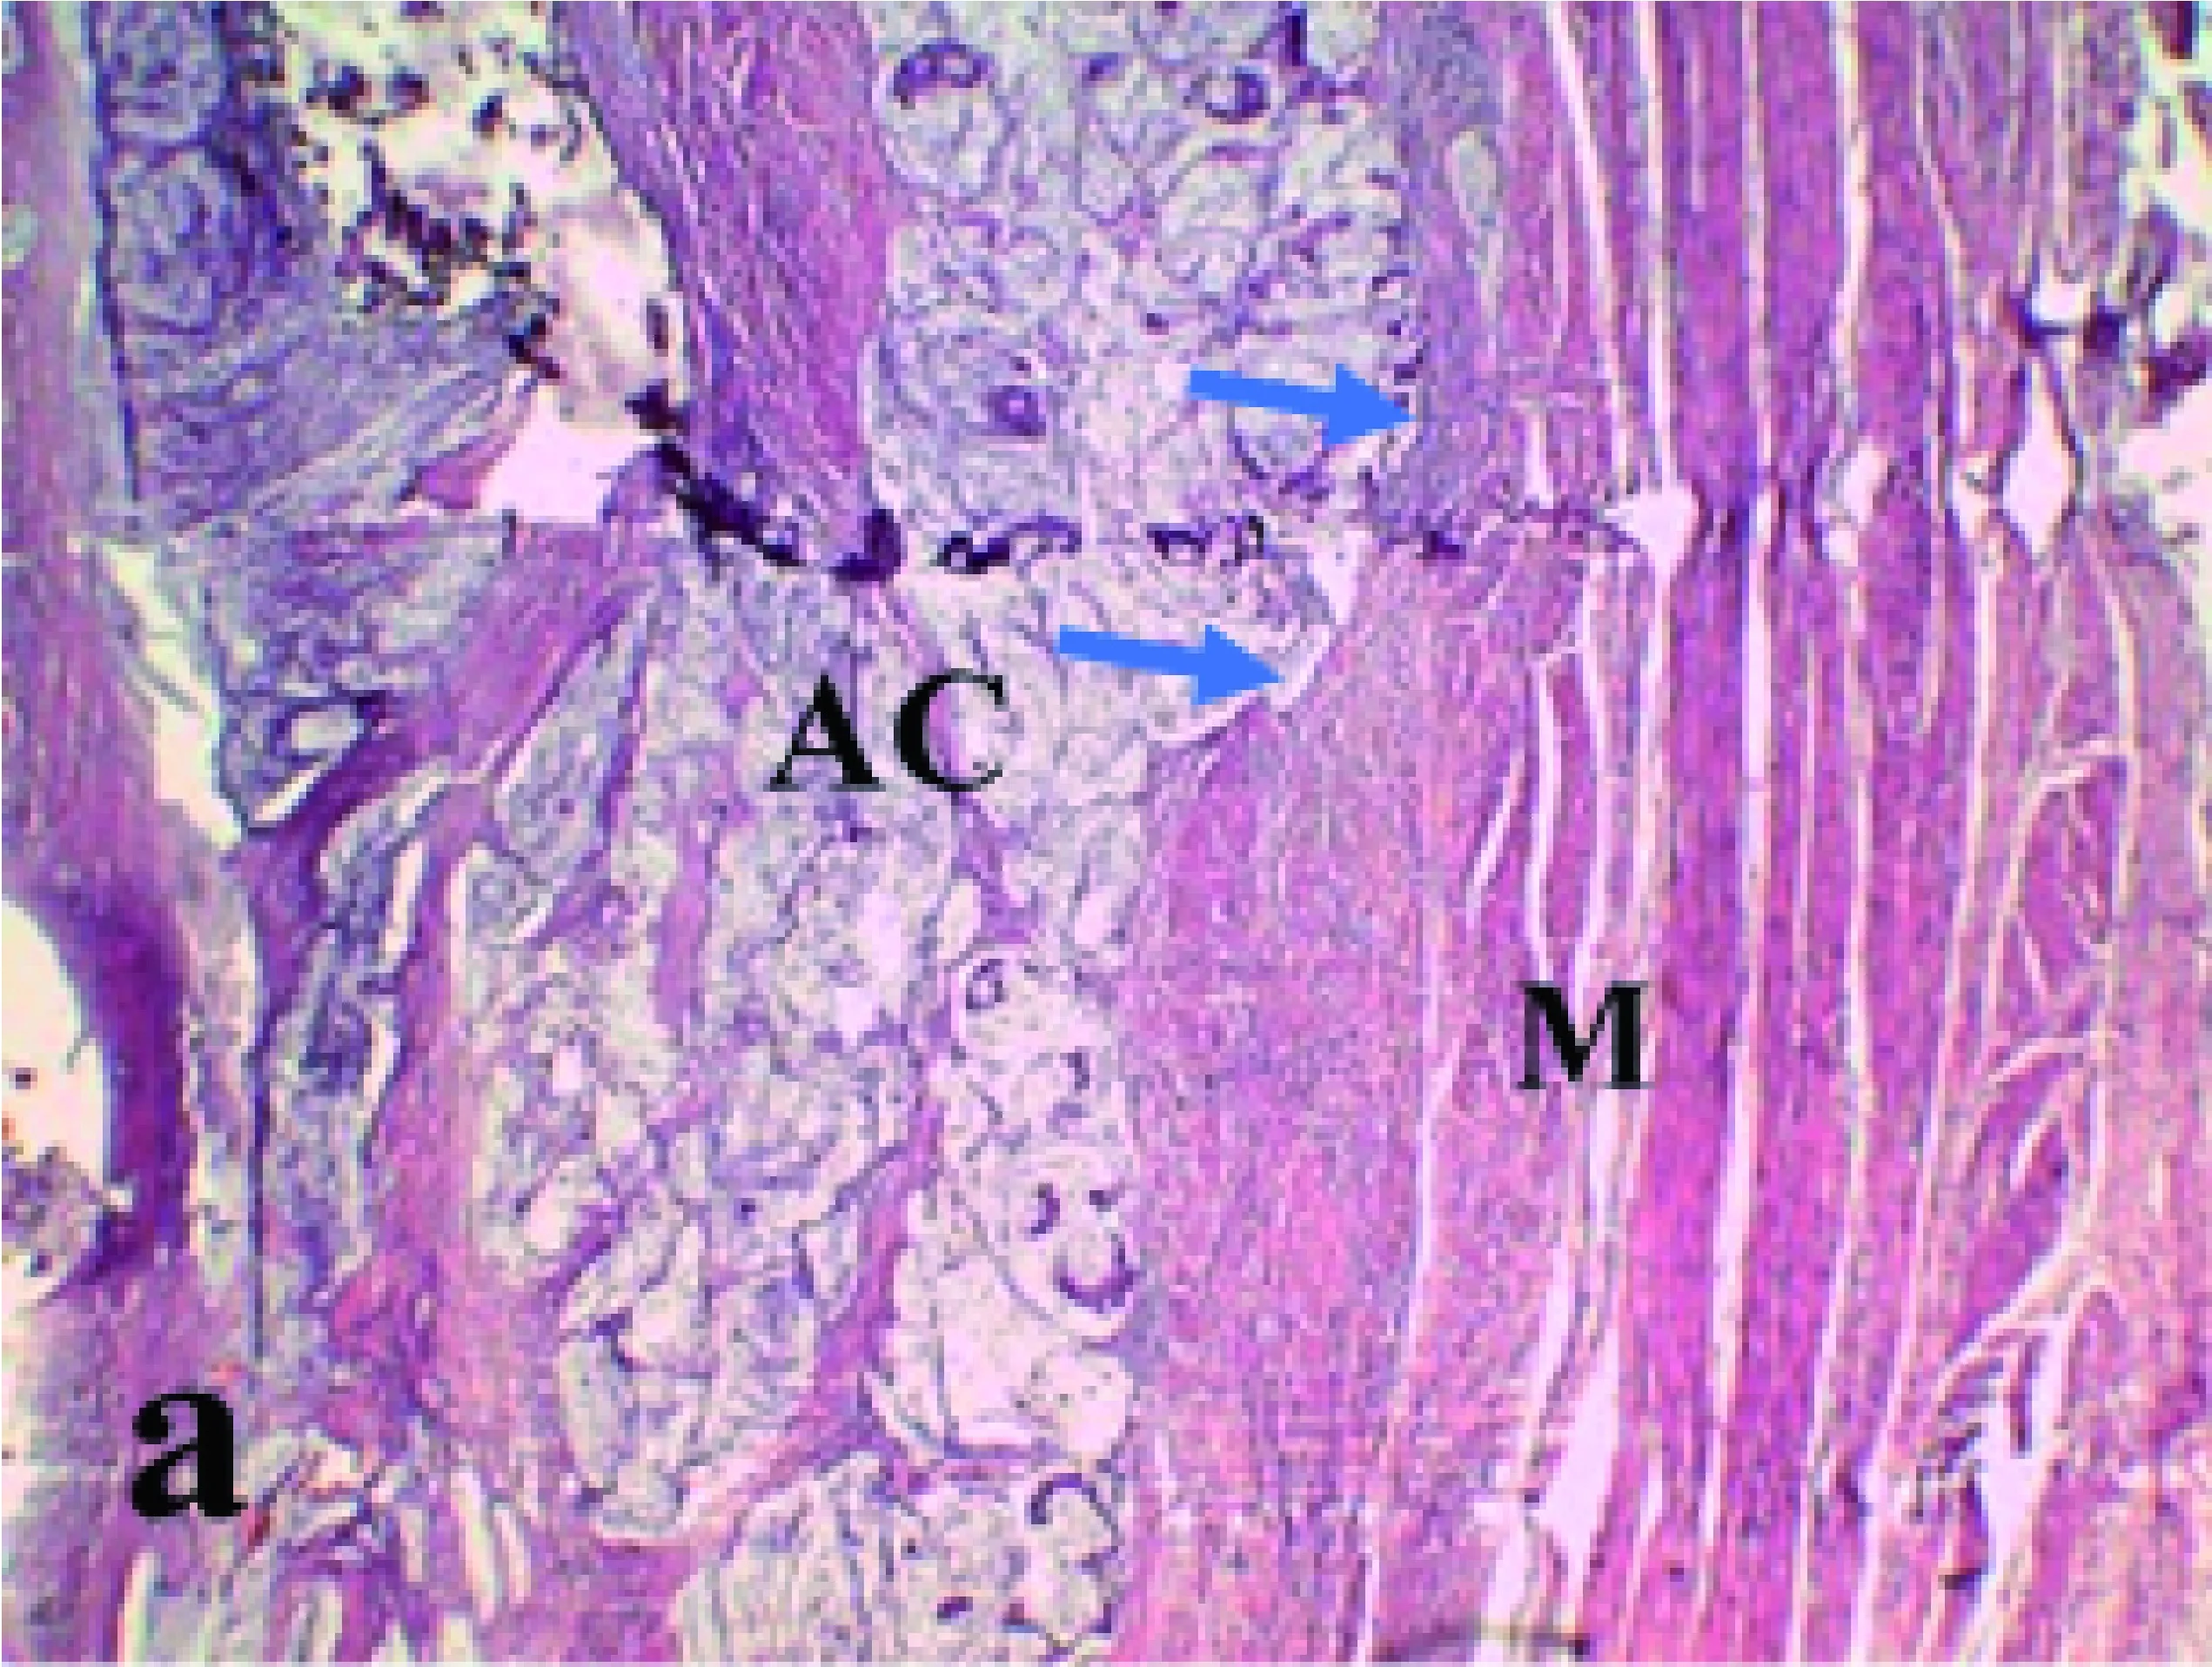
B) Tumor-free urachus.
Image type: pathology (h&e)